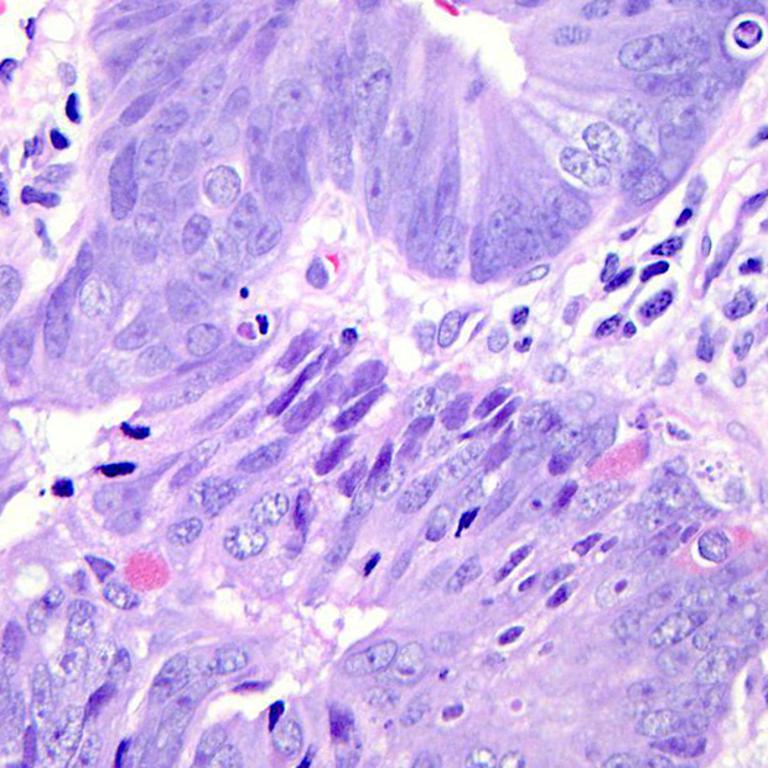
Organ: colon
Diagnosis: adenocarcinomas